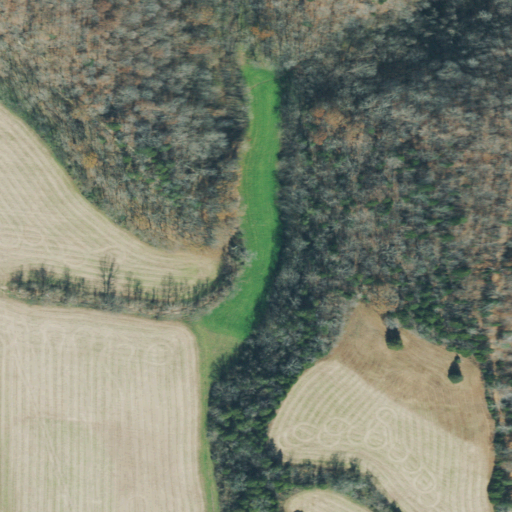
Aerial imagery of valley in Tennessee named Sugarcamp Hollow containing deciduous forest, pasture, mixed forest, and open development